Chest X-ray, AP view. Patient: 42 years old, sex M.
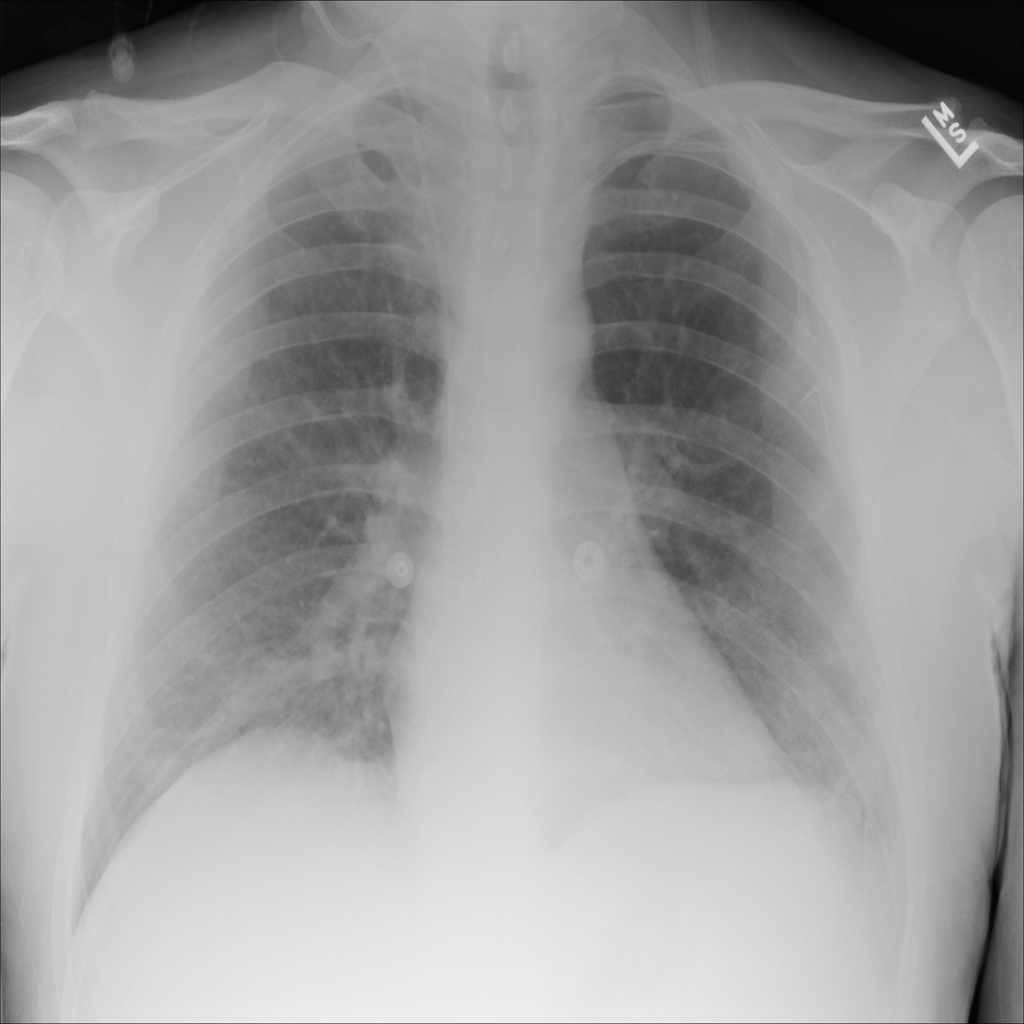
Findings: No Finding